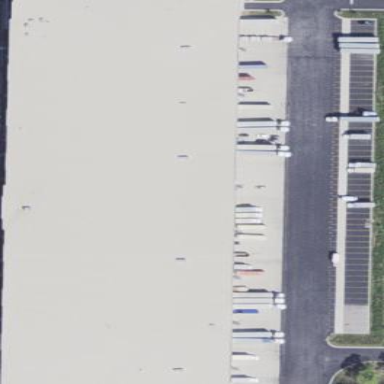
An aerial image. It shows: Industrial building used as distributor.